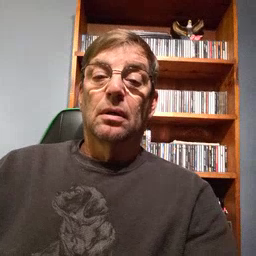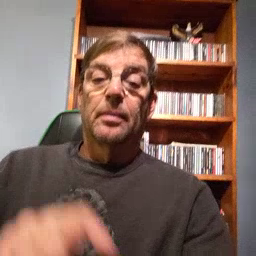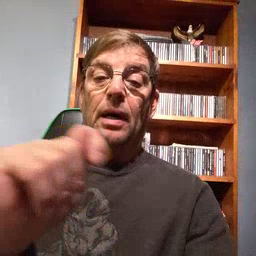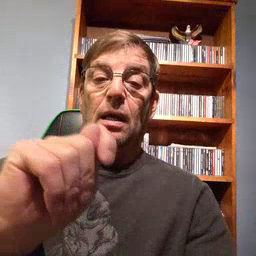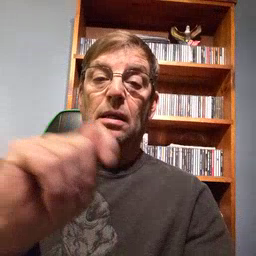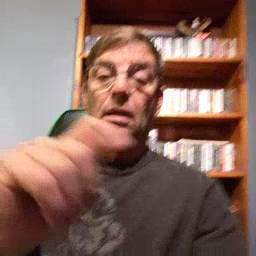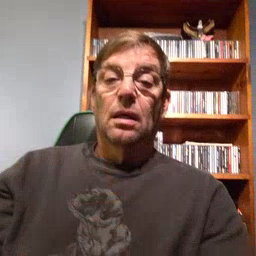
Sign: potty